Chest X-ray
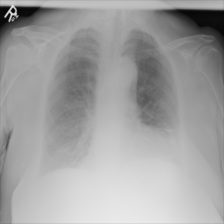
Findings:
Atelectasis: positive
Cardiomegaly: negative
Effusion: negative
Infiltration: negative
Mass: negative
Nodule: negative
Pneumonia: negative
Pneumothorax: negative
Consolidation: negative
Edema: negative
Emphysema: negative
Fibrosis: negative
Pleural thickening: negative
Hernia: negative